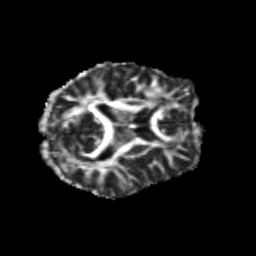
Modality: FA
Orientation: axial
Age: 20
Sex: male
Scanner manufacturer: siemens
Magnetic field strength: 3 T
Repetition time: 3.5 s
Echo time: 0.113 s